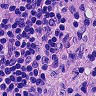
Metastatic tissue present: no